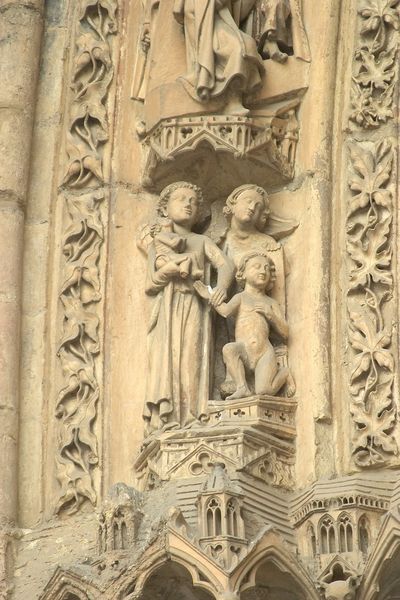
Titel: Kathedrale in Leon
Standort: Léon, Kathedrale (EU - E)
Schlagwörter: blätter, laub, mann, nackt, frau, säulen, sockel, kirche, eltern, familie, kind, gotik, engel, ranken, skulptur, relief, fassade, dächer, figuren, detail, ornamente, stufen, knabe, sandstein, spitzbögen, baldachin, heilige, maria, jesuskind, gewände